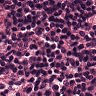
Metastatic tissue present: no